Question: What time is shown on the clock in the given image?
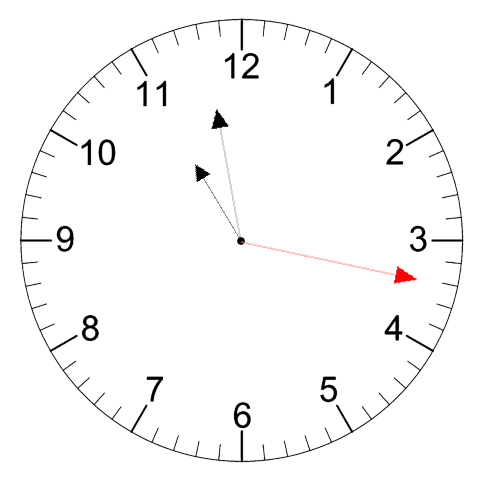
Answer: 10:58:17